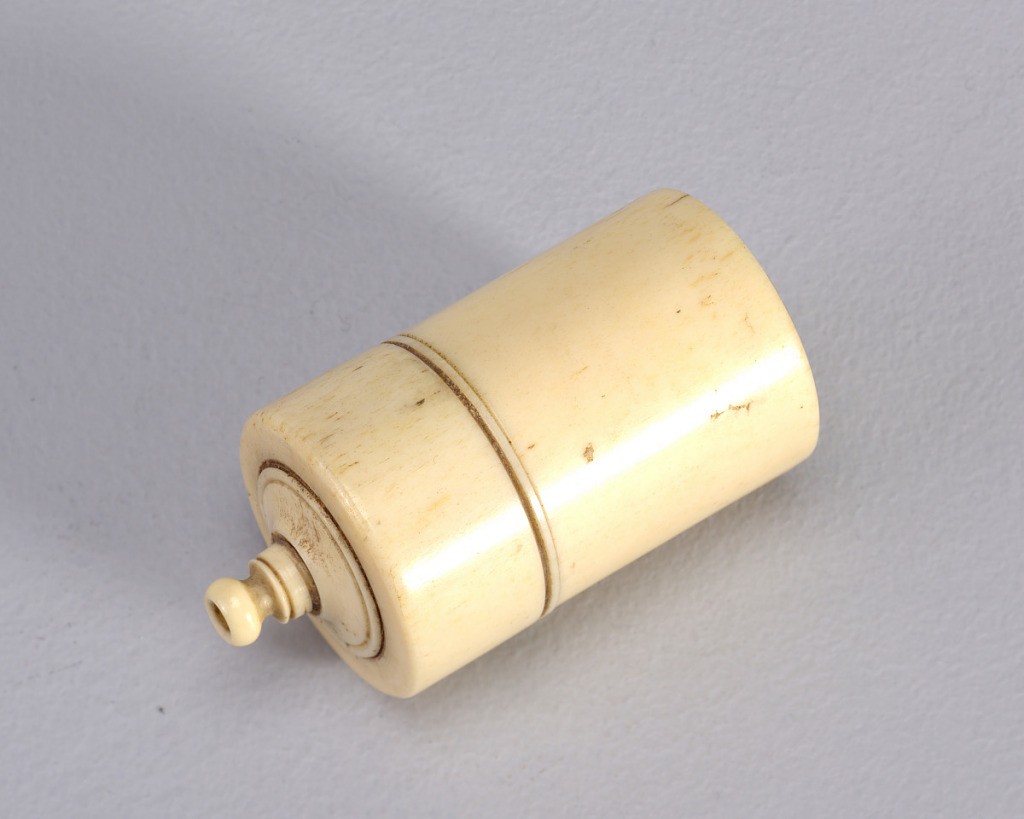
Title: Socket and Screw Top
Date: ca. 1850
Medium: Wood, ivory, sandpaper
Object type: Matchsafe
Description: Turned, dark wood, in columnar form, with top that comes to a point, terminating with small, protruding, ivory socket that holds match; turned upper portion of box unscrews to reveal match container; small round of sandpaper adhered to bottom for striker. Round base slightly wider so that box may stand upright on table top.